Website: home-depot
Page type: payment
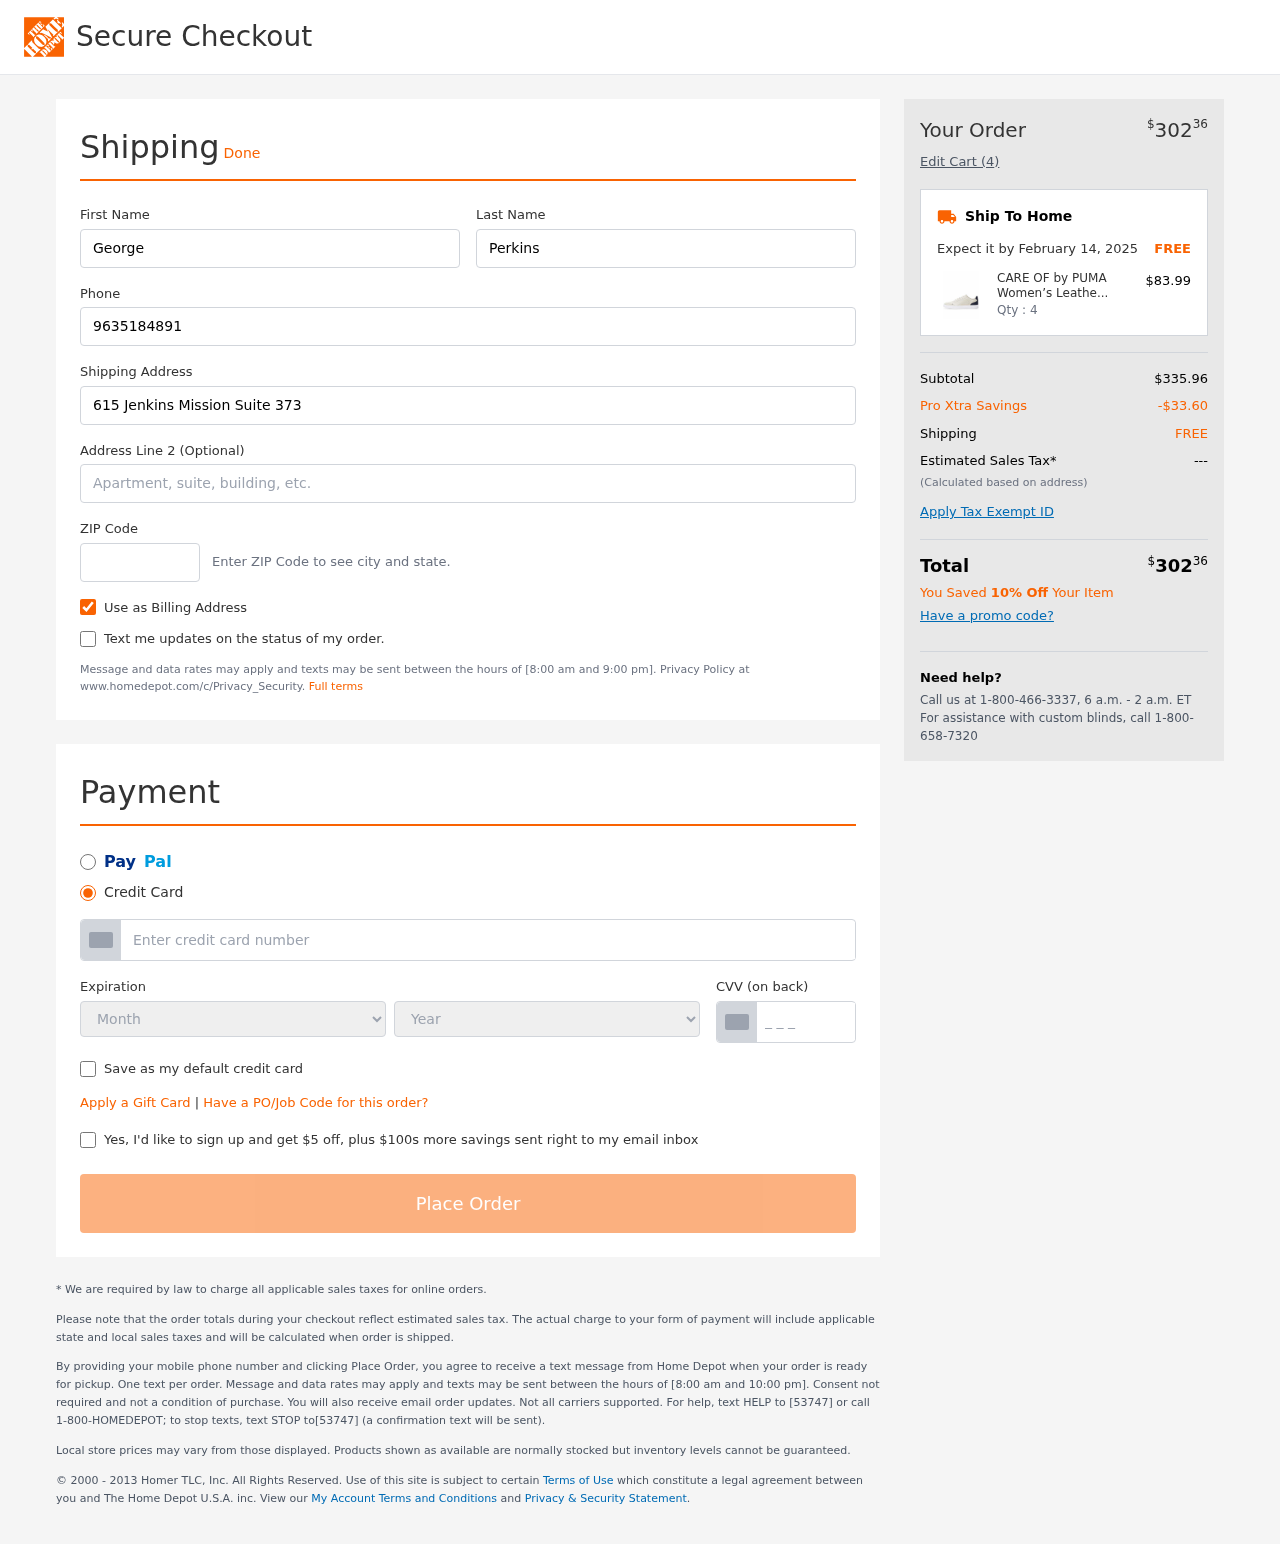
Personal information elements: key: PII_CARD_CVV
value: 282
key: PII_CARD_EXPIRY_MONTH
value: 06
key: PII_CARD_EXPIRY_YEAR
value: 26
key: PII_CARD_NUMBER
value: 5273 2251 1862 7209
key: PII_FIRSTNAME
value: George
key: PII_LASTNAME
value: Perkins
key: PII_PHONE
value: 9635184891
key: PII_POSTCODE
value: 80711
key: PII_STREET
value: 615 Jenkins Mission Suite 373
Product elements: key: PRODUCT1_NAME
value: CARE OF by PUMA Women’s Leather Low-Top Trainers, Beige, US 11.5
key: PRODUCT1_PRICE
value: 83.99
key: PRODUCT1_QUANTITY
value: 4
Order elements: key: ORDER_TOTAL
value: $30236
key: ORDER_NUM_ITEMS
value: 4
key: ORDER_DELIVERY_DATE
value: February 14, 2025
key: ORDER_SUBTOTAL
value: $335.96
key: ORDER_DISCOUNT
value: -$33.60
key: ORDER_SHIPPING_COST
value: FREE